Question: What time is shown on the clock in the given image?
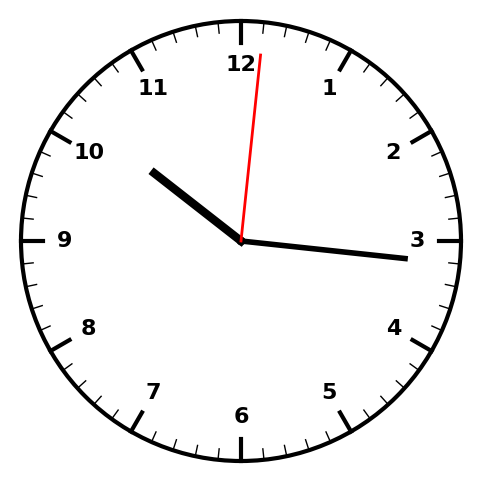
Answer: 10:16:01